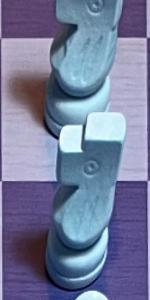
Label: Knight_White